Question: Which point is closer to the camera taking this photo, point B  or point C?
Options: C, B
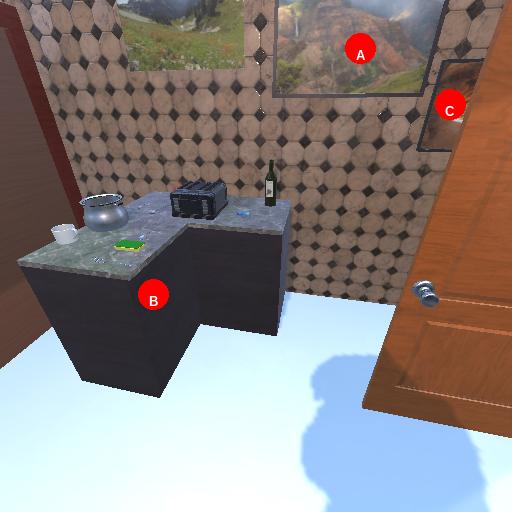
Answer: C